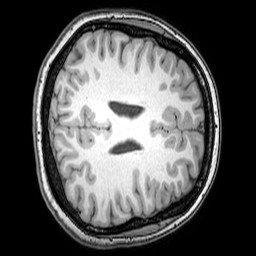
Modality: T1w
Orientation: axial
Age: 24
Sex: female
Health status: healthy
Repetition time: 0.081 s
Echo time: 0.037 s